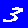
Digit: 3